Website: apple
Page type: receipt
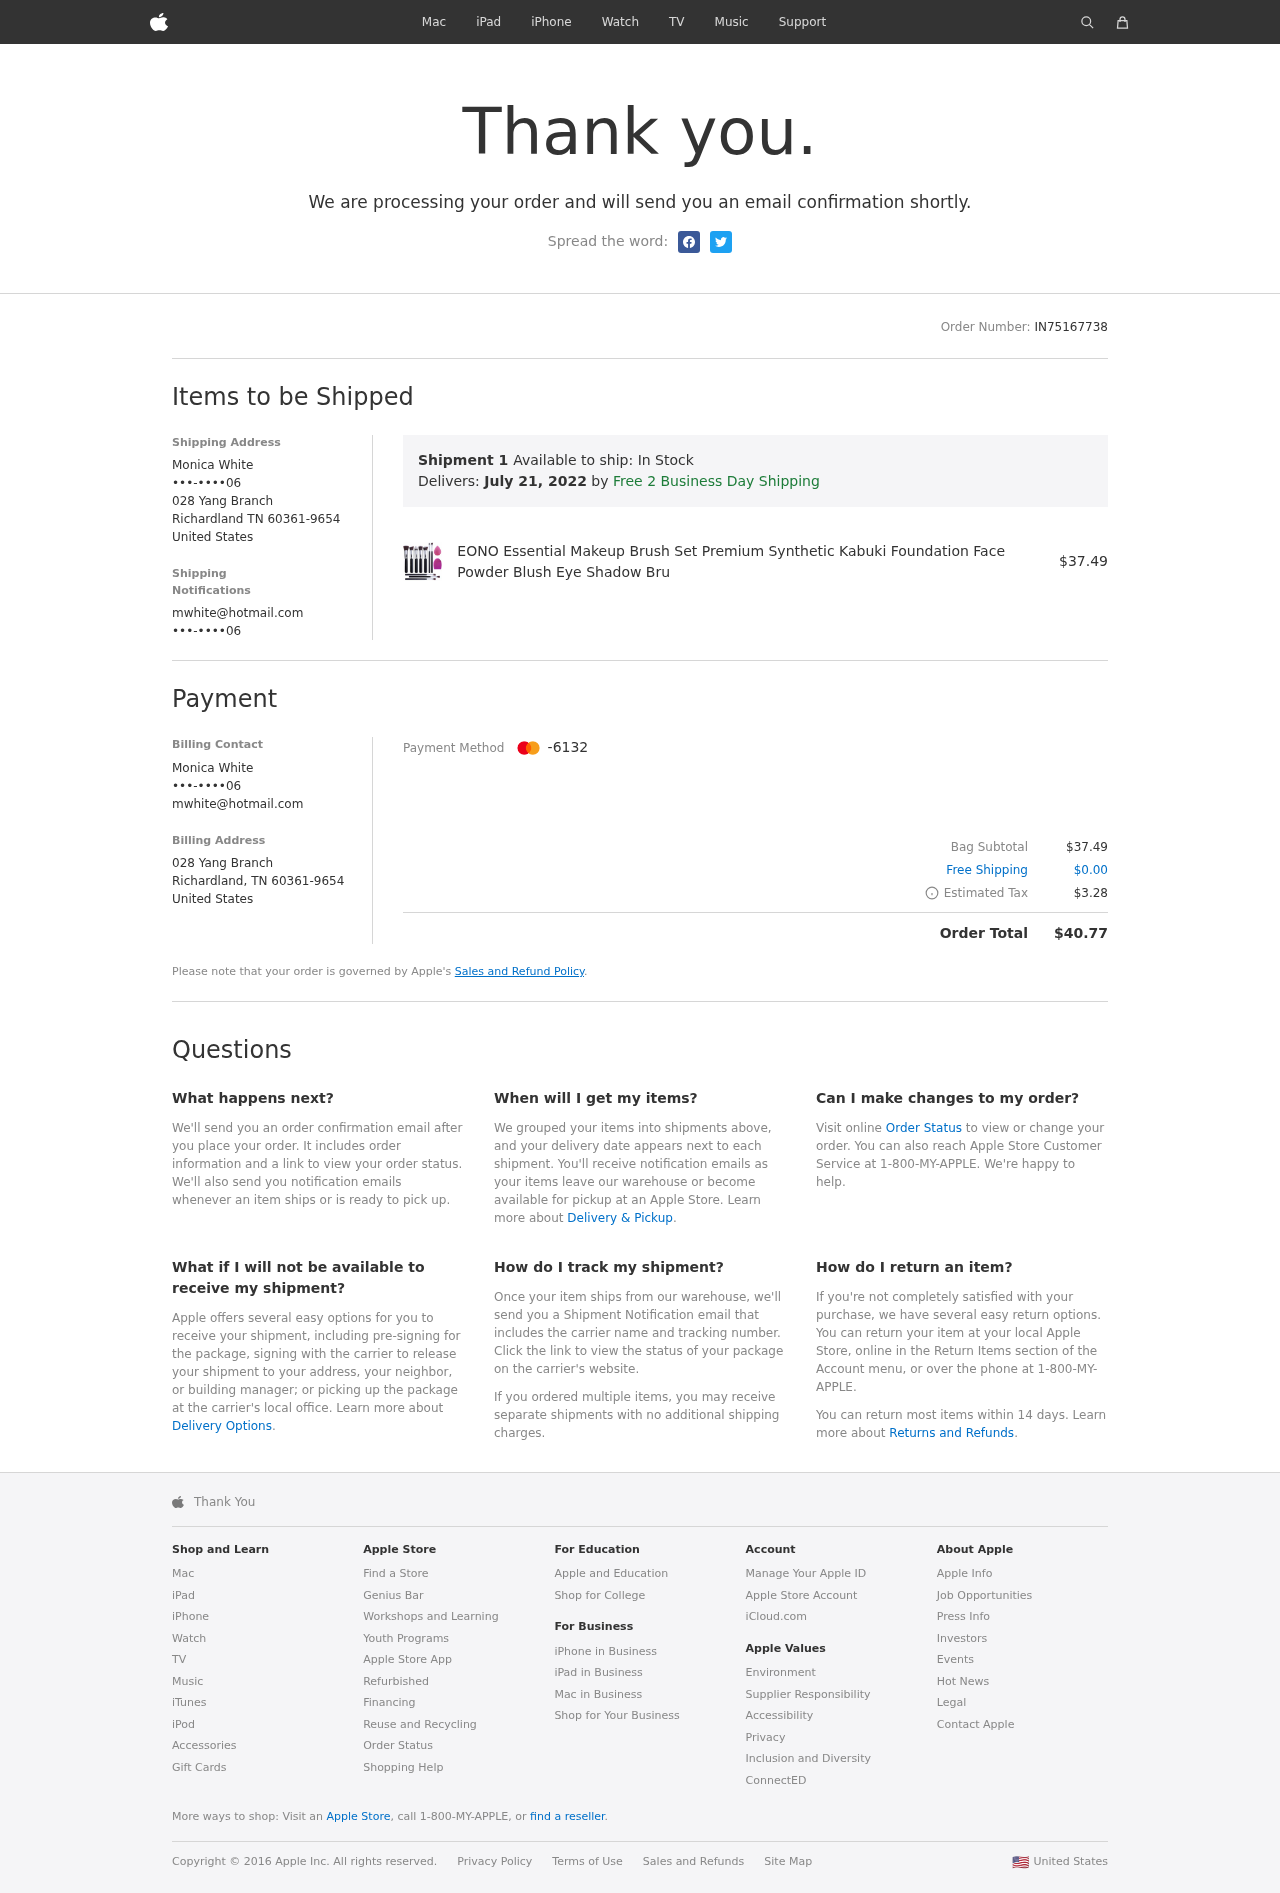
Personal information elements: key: PII_CARD_LAST4
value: -6132
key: PII_CITY
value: Richardland
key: PII_COUNTRY
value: United States
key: PII_EMAIL
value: mwhite@hotmail.com
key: PII_EMAIL2
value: mwhite@hotmail.com
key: PII_FULLNAME
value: Monica White
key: PII_FULLNAME2
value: Monica White
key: PII_PHONE
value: •••-••••06
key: PII_PHONE2
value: •••-••••06
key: PII_PHONE3
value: •••-••••06
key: PII_POSTCODE_FULL
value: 60361-9654
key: PII_STATE_ABBR
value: TN
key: PII_STREET
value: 028 Yang Branch
Product elements: key: PRODUCT1_NAME
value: EONO Essential Makeup Brush Set Premium Synthetic Kabuki Foundation Face Powder Blush Eye Shadow Bru
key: PRODUCT1_PRICE
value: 37.49
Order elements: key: ORDER_ID
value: IN75167738
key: ORDER_DELIVERY_DATE
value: July 21, 2022
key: ORDER_SUBTOTAL
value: $37.49
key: ORDER_SHIPPING_COST
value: $0.00
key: ORDER_TAX
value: $3.28
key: ORDER_TOTAL
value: $40.77